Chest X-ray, PA view. Patient: 28 years old, sex F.
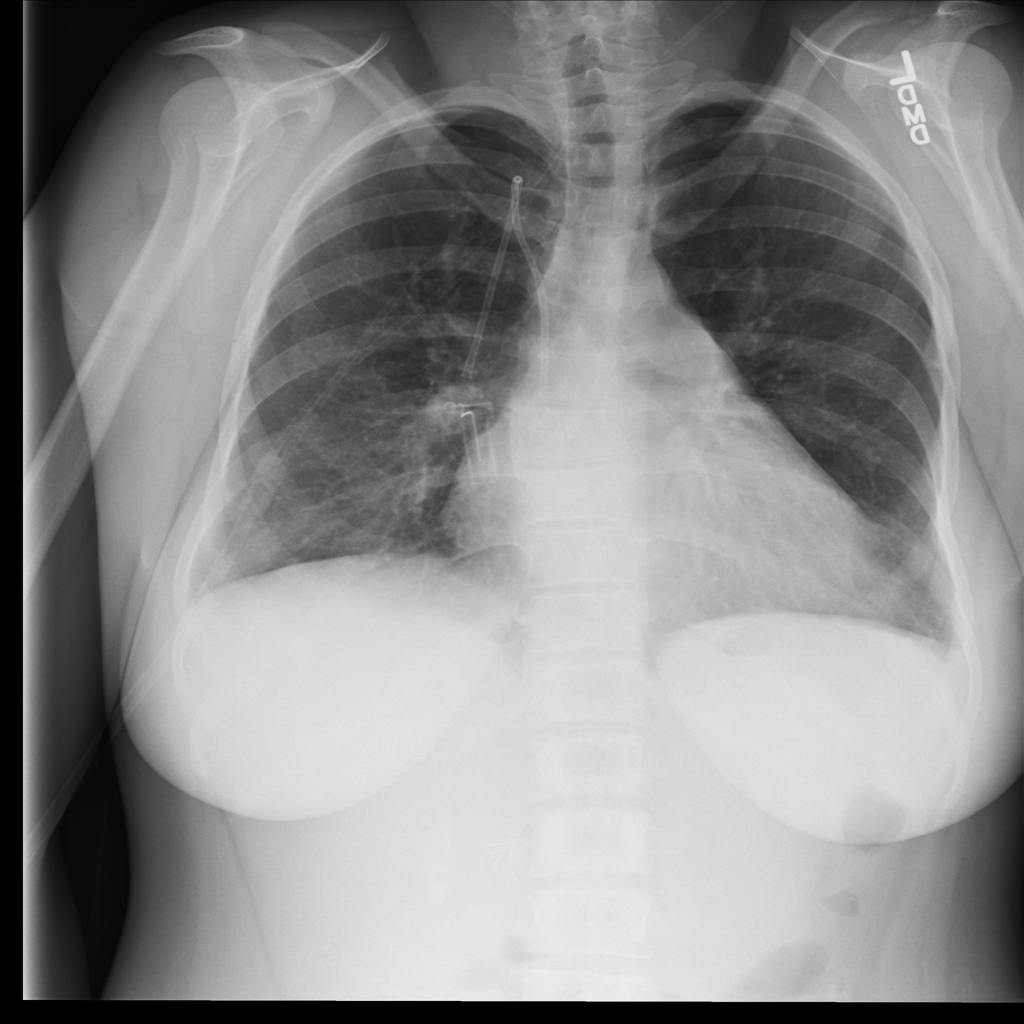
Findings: No Finding